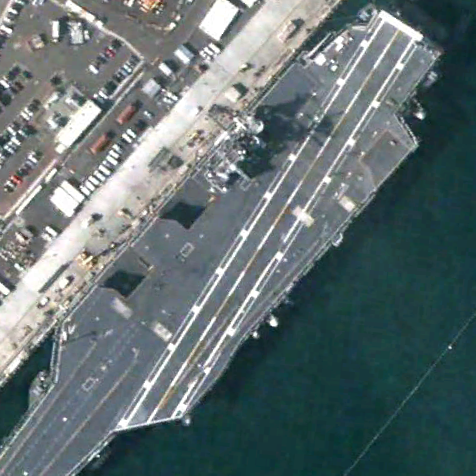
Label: aircraft_carrier